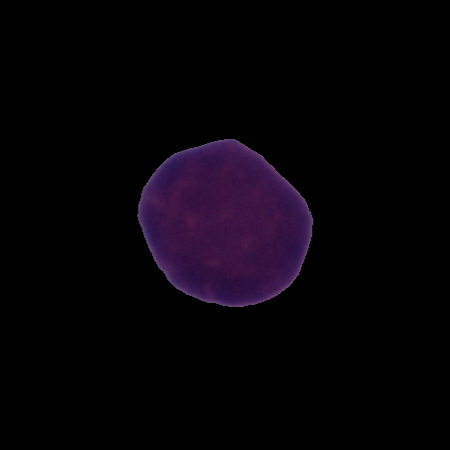
Label: healthy